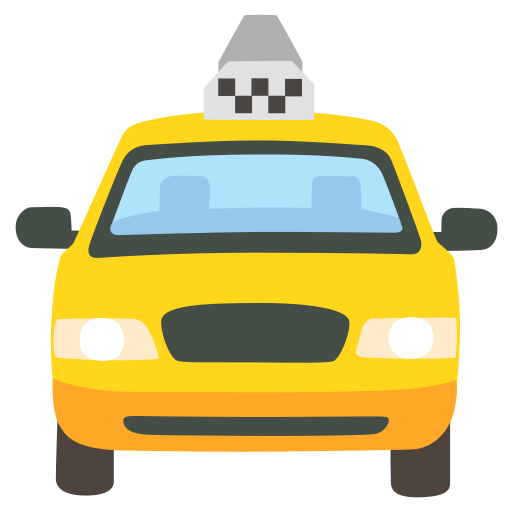
Emoji: 🚖